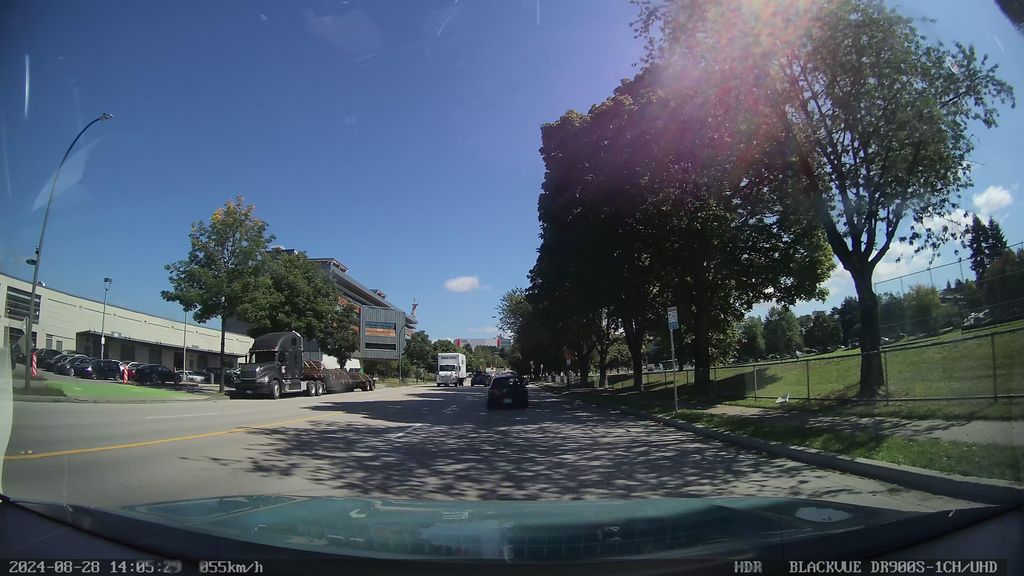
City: vancouver